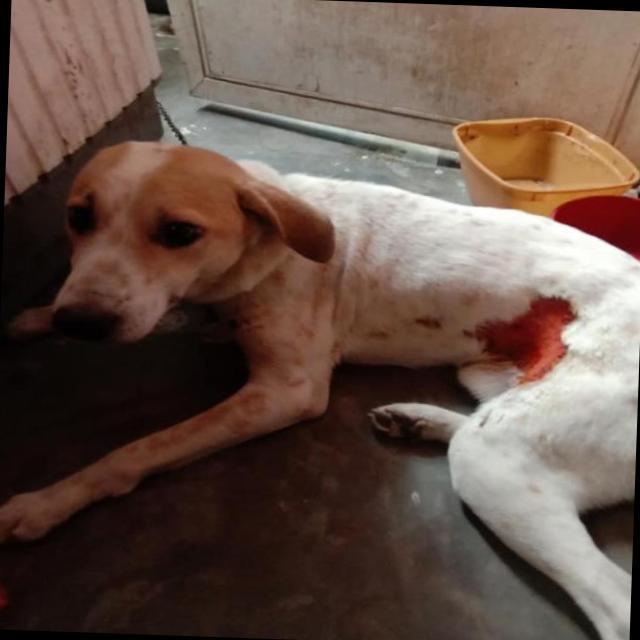
Canine dermatitis — inflammation of the skin presenting with erythema, pruritus, papules, and excoriation. May be allergic, contact, or atopic in origin.